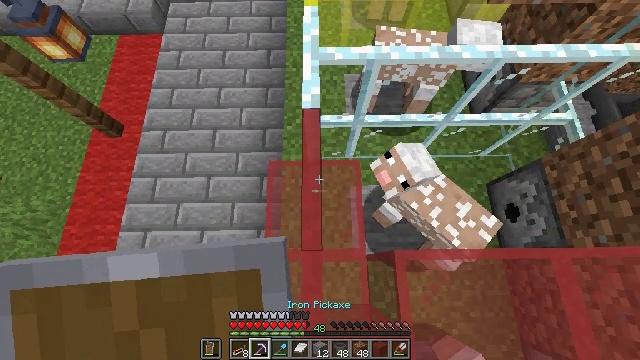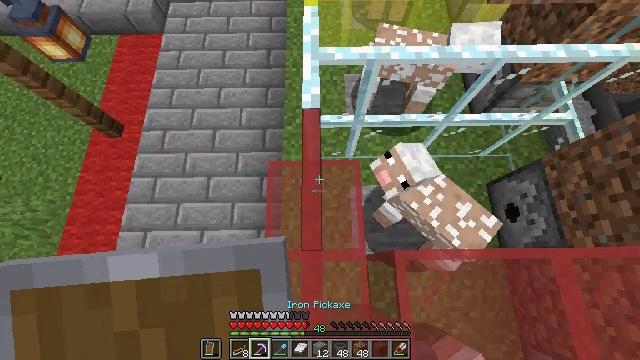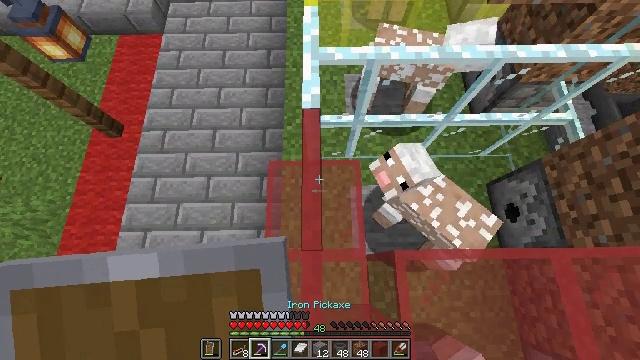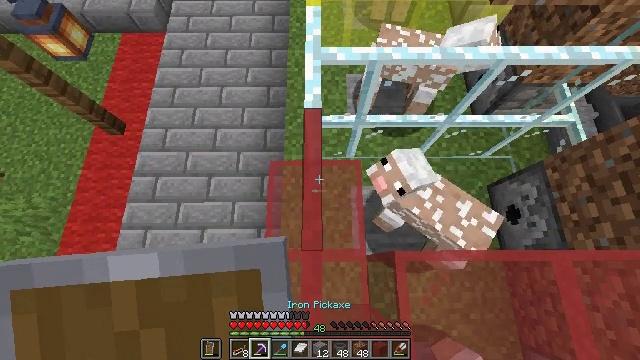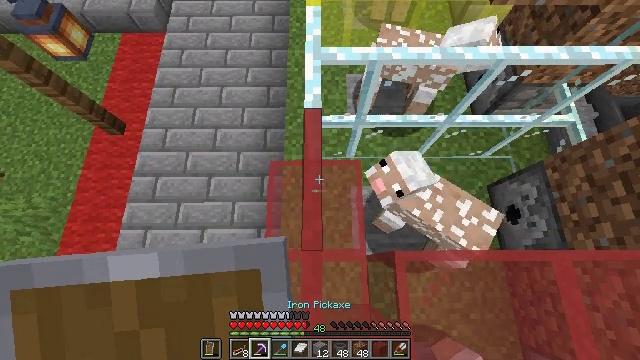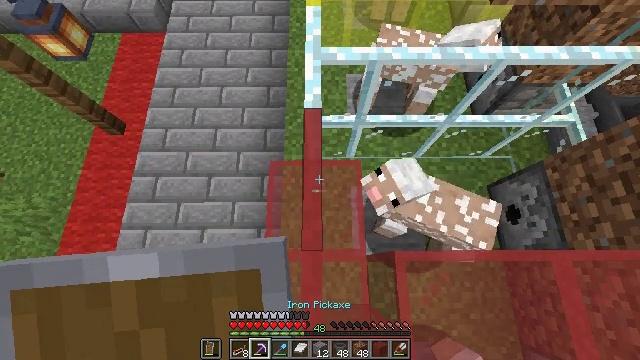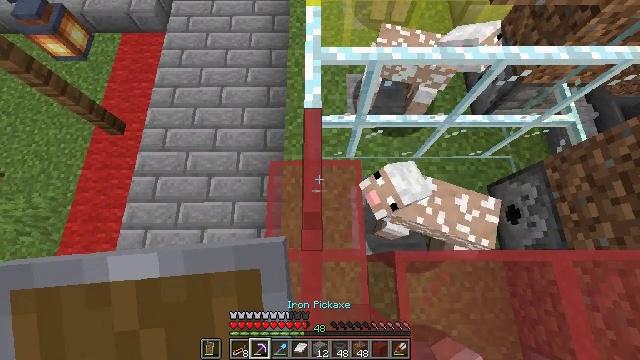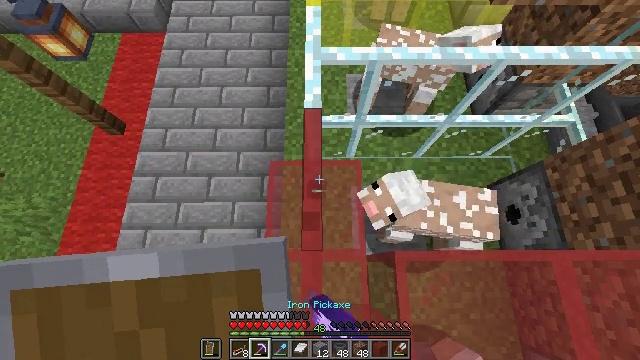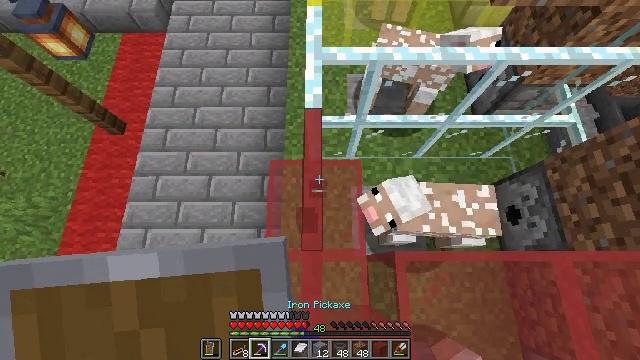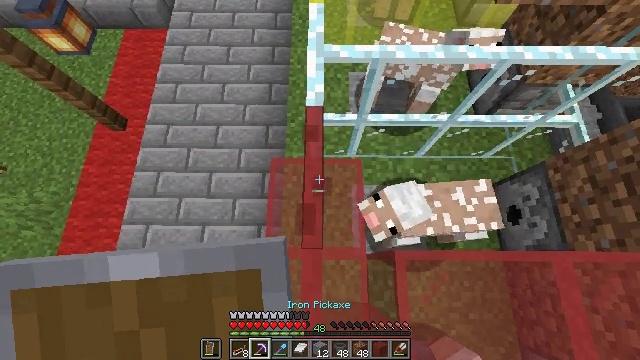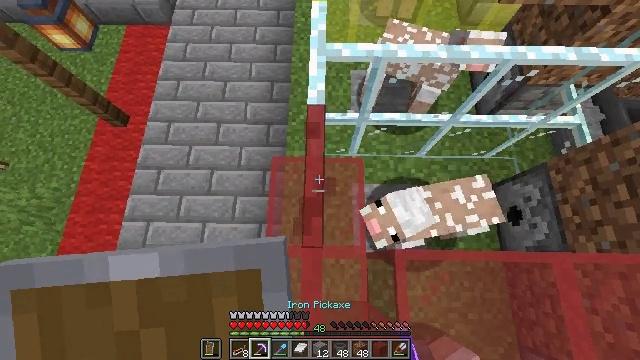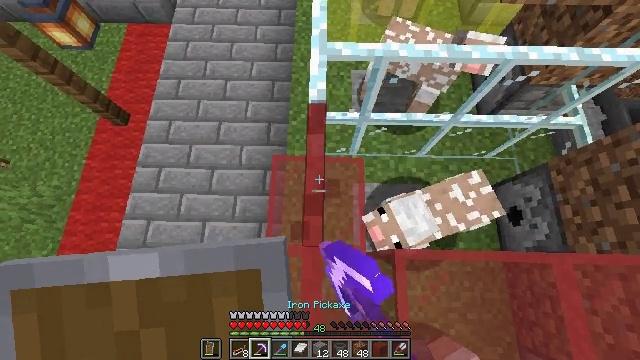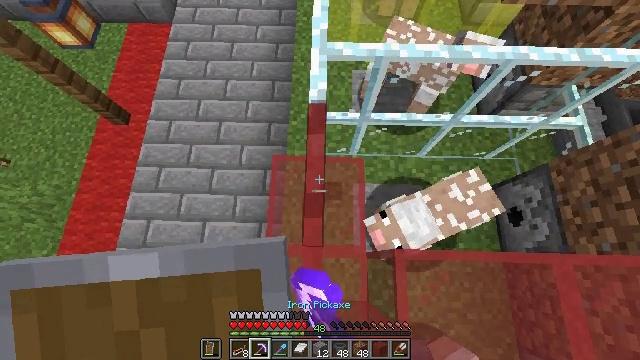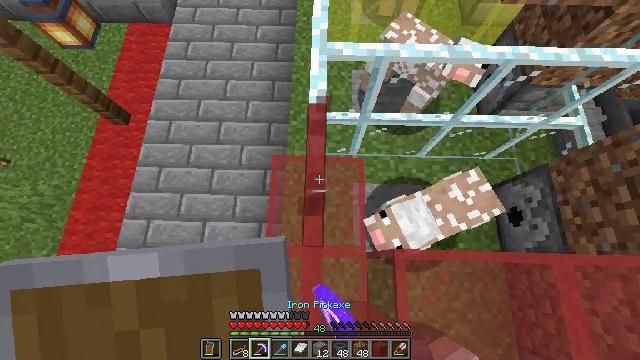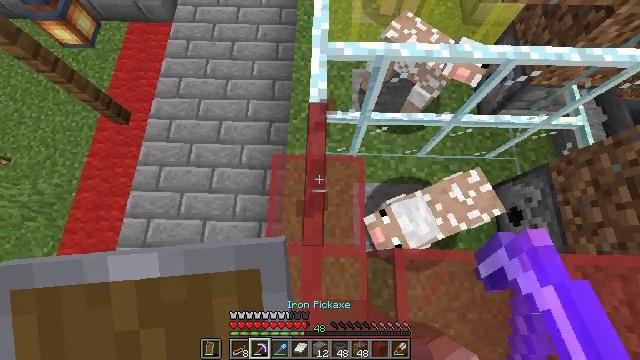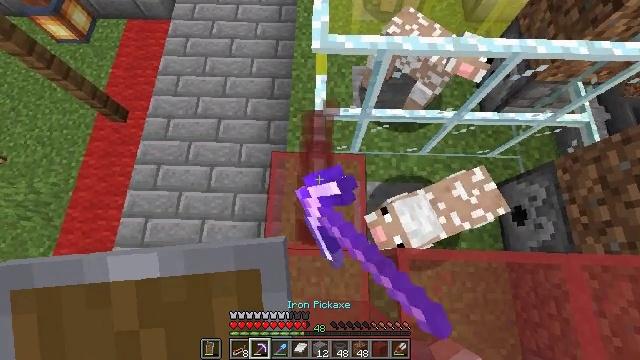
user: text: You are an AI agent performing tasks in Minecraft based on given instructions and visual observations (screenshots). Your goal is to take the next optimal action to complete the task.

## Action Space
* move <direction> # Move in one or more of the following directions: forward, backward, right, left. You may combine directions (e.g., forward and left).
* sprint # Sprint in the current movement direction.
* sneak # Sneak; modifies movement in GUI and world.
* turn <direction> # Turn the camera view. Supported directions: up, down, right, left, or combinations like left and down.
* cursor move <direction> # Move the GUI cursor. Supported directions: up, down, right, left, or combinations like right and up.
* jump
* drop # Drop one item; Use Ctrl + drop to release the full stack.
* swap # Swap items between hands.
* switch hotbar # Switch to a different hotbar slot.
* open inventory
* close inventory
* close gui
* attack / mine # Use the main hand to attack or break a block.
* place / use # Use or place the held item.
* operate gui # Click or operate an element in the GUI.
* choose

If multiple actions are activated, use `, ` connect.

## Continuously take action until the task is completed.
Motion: motion action
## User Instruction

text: Destroy the red stained glass pane to collect.
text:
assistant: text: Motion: no_op
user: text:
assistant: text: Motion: no_op
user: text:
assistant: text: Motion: no_op
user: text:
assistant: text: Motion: no_op
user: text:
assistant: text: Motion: no_op
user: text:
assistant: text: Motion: attack / mine
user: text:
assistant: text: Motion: attack / mine
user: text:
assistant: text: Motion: attack / mine
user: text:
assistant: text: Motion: attack / mine
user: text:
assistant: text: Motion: attack / mine
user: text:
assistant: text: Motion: attack / mine
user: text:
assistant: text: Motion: attack / mine
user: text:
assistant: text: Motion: attack / mine
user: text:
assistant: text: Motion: attack / mine
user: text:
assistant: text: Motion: attack / mine
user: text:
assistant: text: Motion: attack / mine
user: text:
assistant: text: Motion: attack / mine
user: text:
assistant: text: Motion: attack / mine
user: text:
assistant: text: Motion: no_op
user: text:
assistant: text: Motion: no_op